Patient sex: M
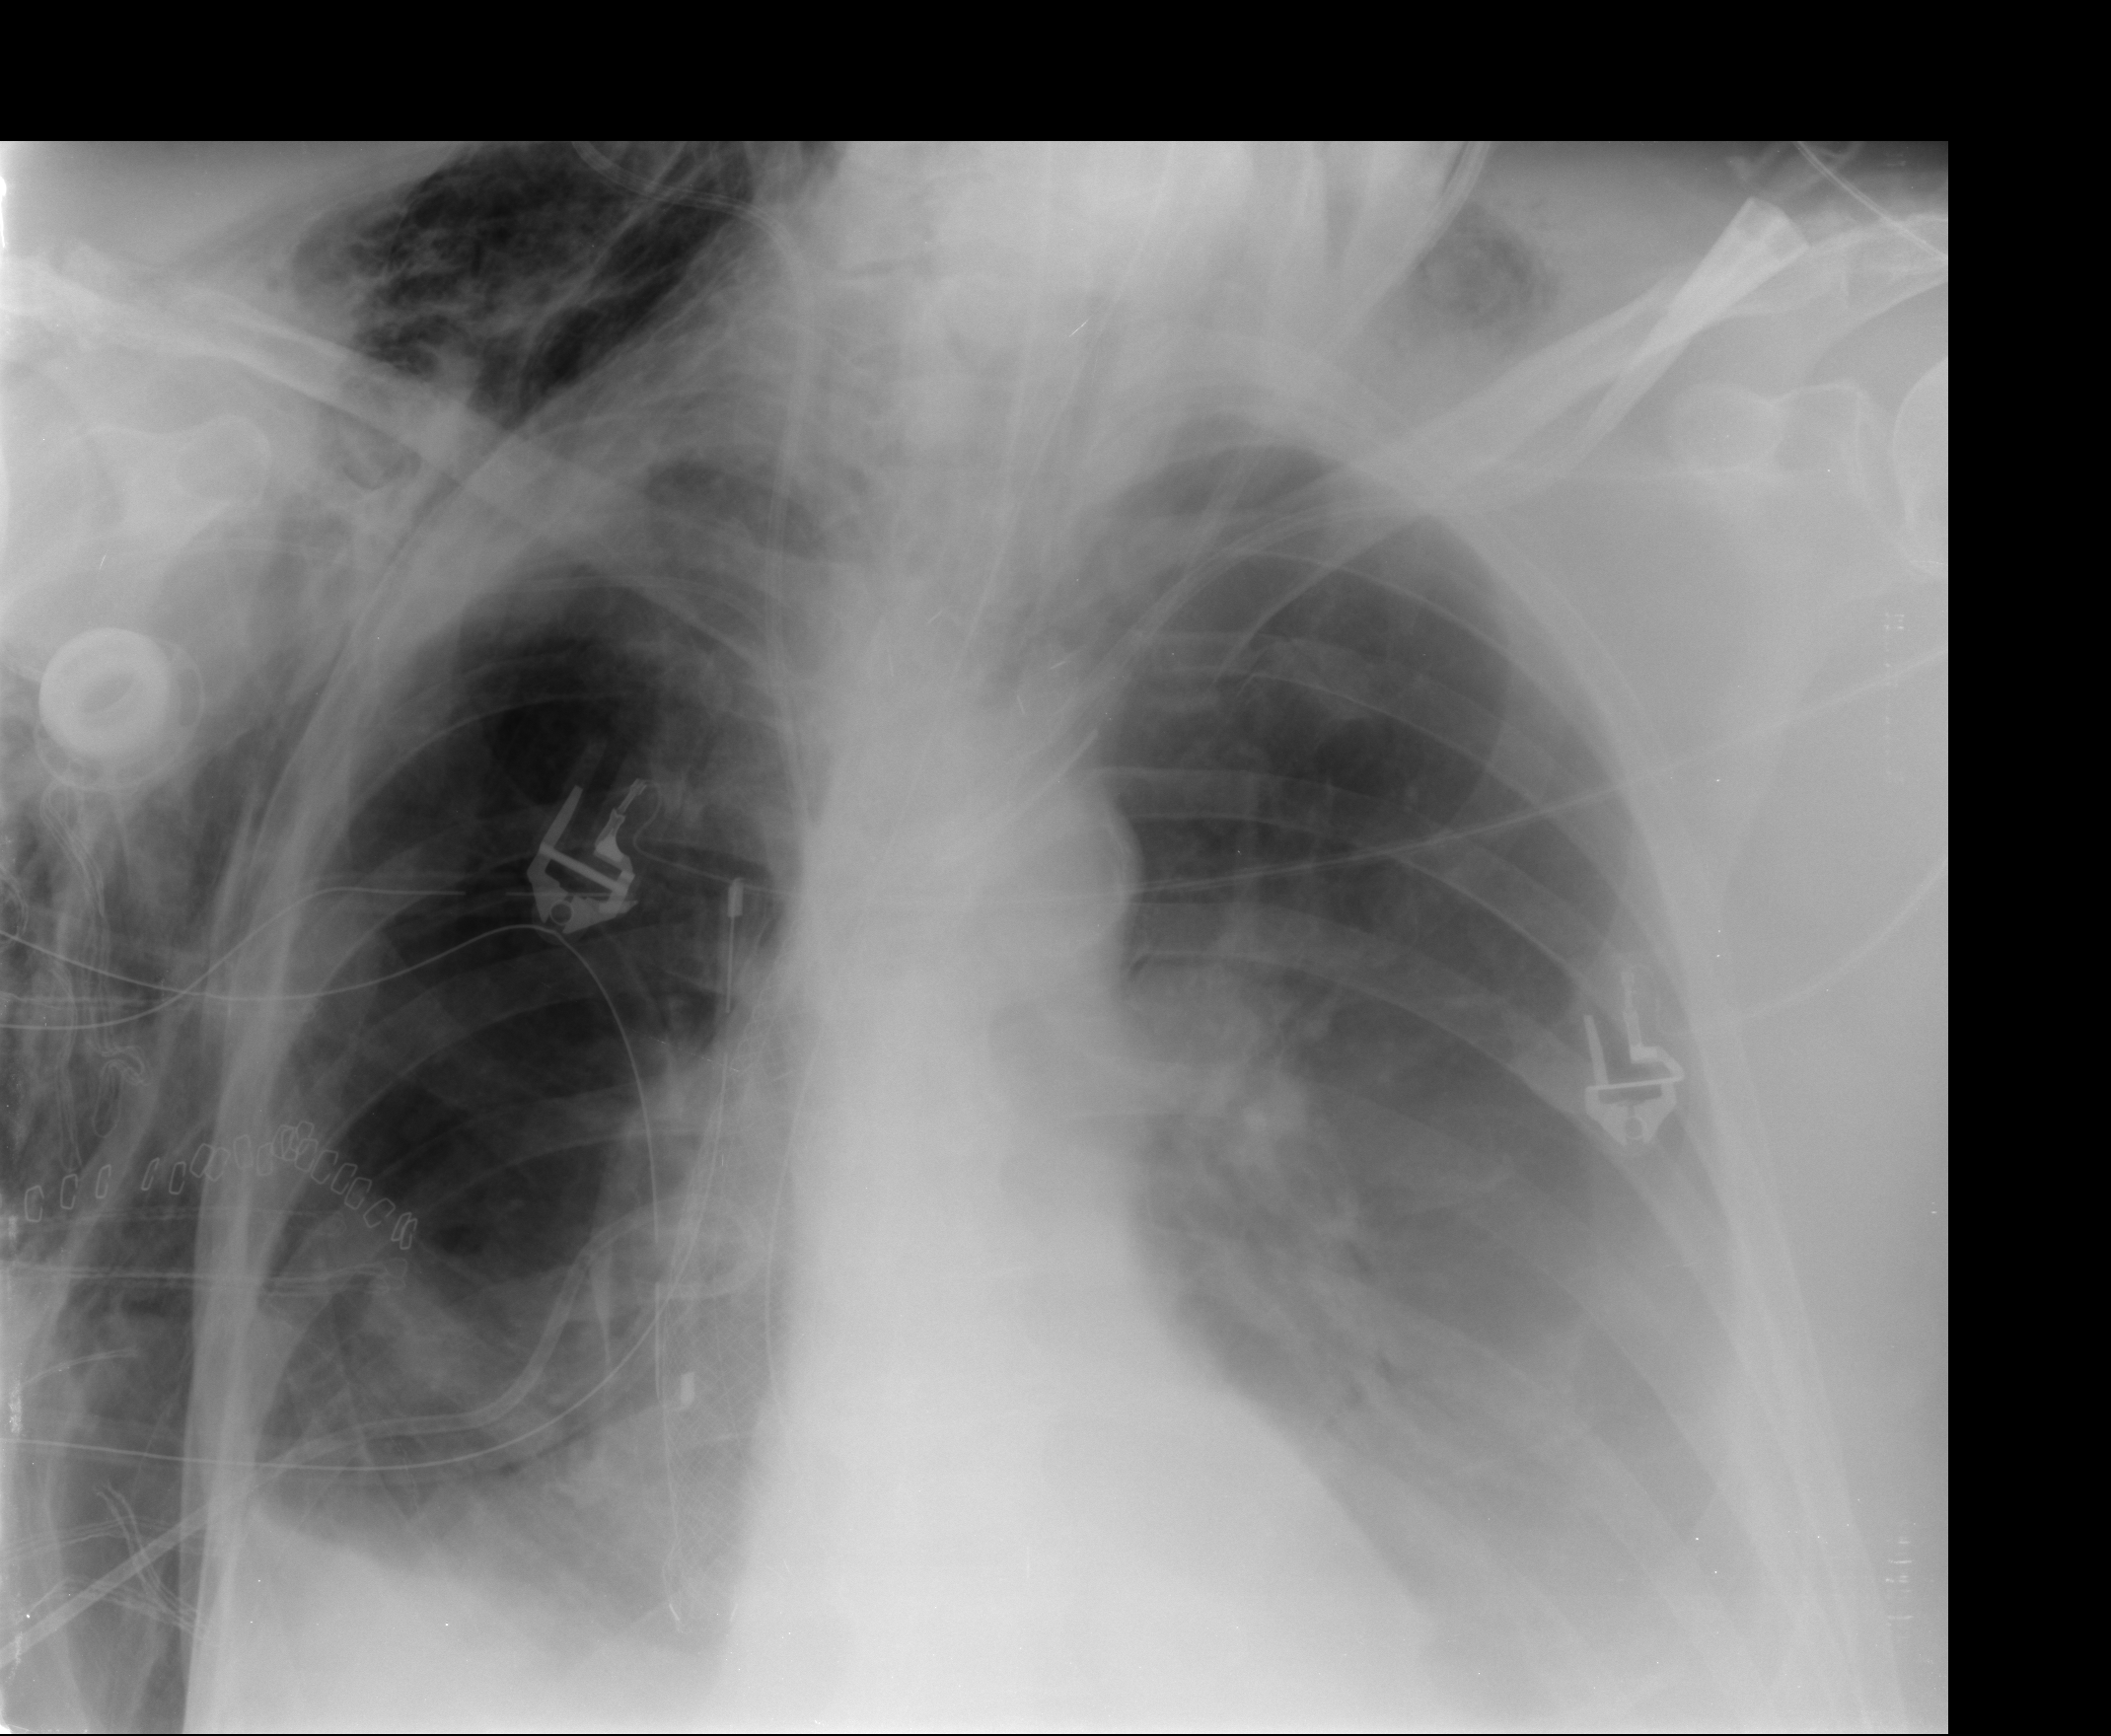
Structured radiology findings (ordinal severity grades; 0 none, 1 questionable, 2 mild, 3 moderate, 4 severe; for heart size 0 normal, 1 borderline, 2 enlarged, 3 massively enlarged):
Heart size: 0
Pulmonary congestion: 2
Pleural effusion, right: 2
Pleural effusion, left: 3
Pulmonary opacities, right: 1
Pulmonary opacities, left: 0
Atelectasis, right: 2
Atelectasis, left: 2